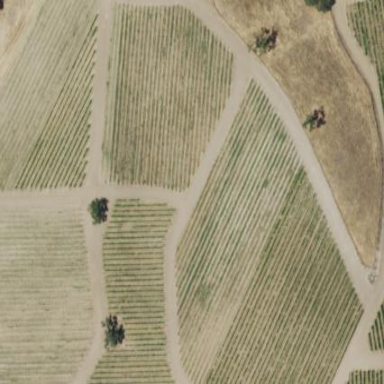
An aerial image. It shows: Vineyard where grapes are grown.